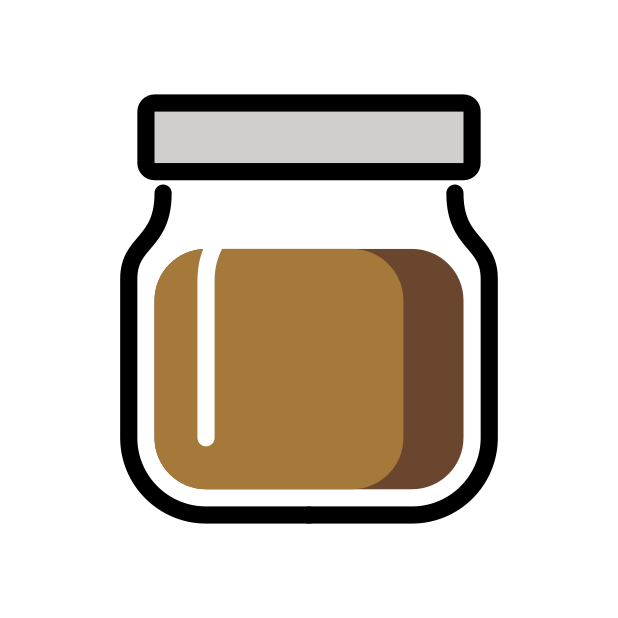
jar with brown content